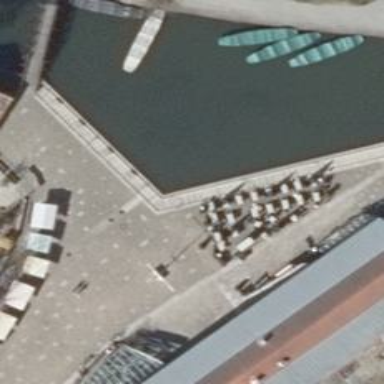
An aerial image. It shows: Mooring area for cruise ships.